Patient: sex F, age 75
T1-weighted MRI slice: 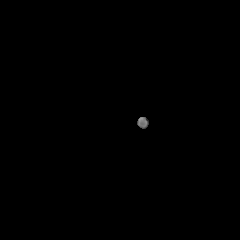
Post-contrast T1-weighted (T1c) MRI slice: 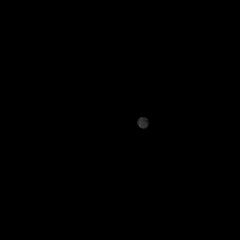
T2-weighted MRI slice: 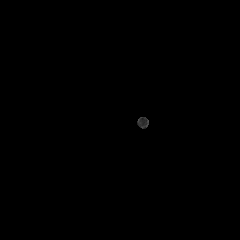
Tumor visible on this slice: no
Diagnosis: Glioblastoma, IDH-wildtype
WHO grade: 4